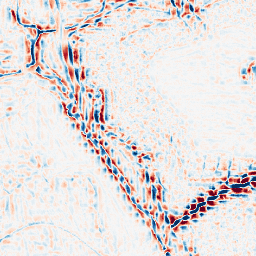
Category: wavelet
Decomposition family: wavelet_reverse_biorthogonal
Decomposition parameters: wavelet: rbio4.4
level: 3
Upsampling method: sinc_blackman
Upsampling parameters: scale: 4
kernel_size: 16
Upsampling scale: 4